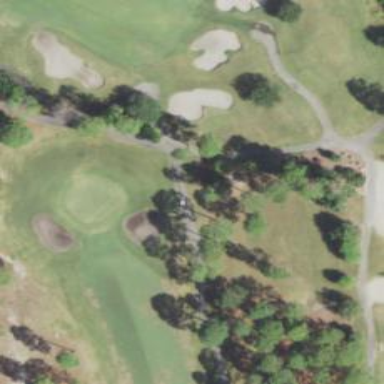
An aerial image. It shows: Path for golf carts.